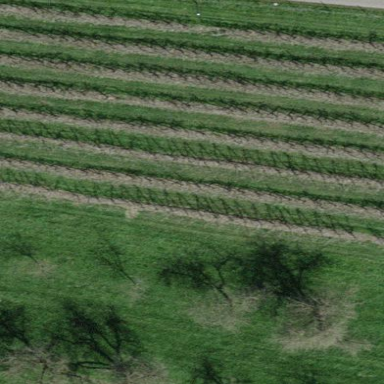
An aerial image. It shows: Orchard.